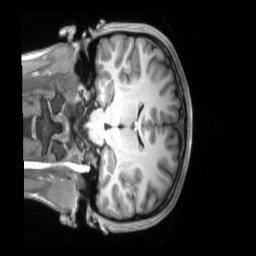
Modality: T1w
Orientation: coronal
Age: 18
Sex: female
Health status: ill
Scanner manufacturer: siemens
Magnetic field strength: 3 T
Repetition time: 2.2 s
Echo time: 0.00157 s